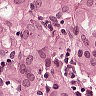
Metastatic tissue present: yes